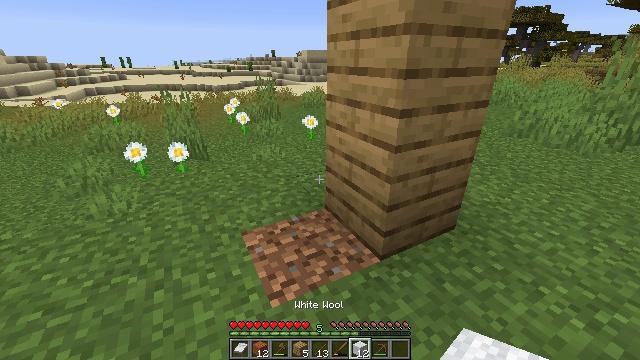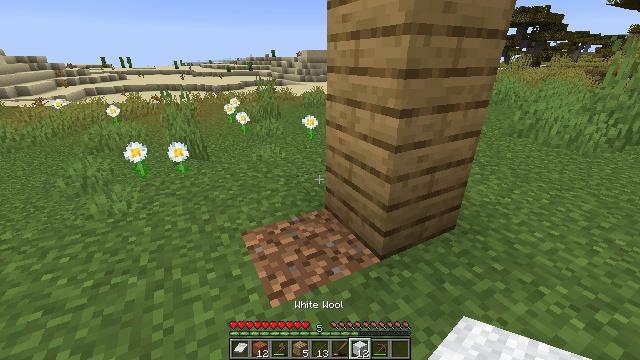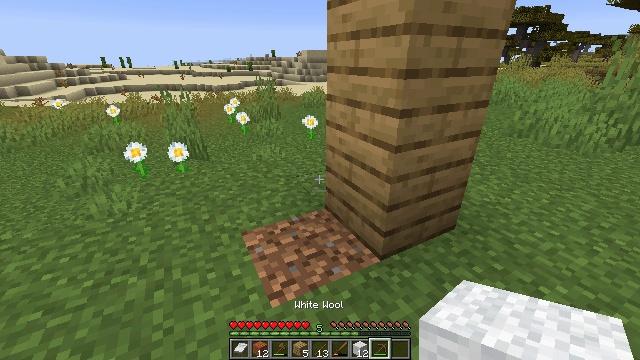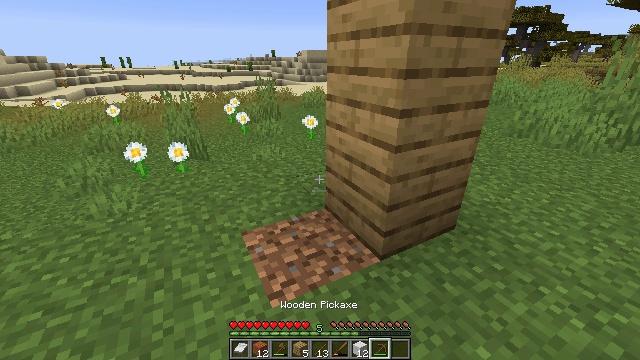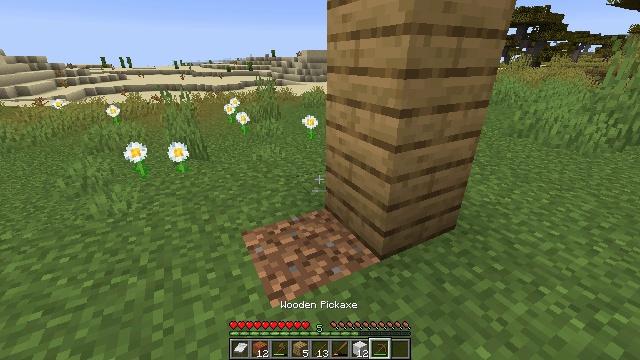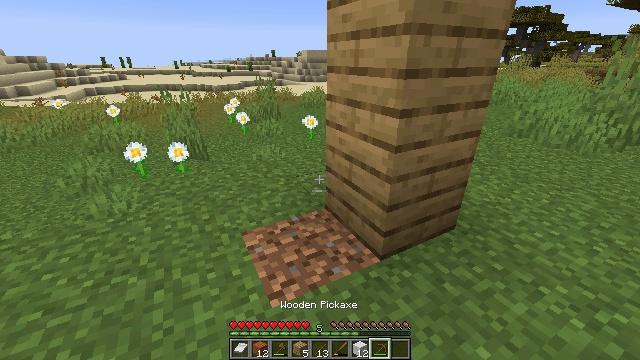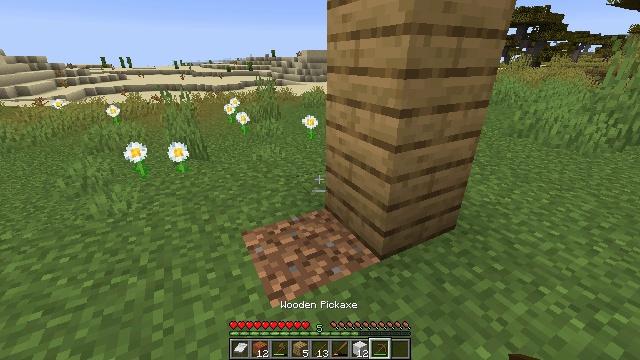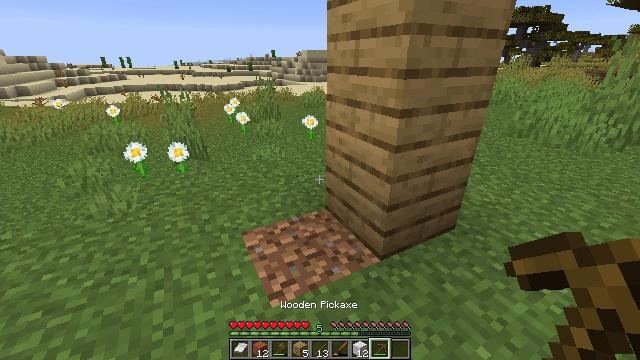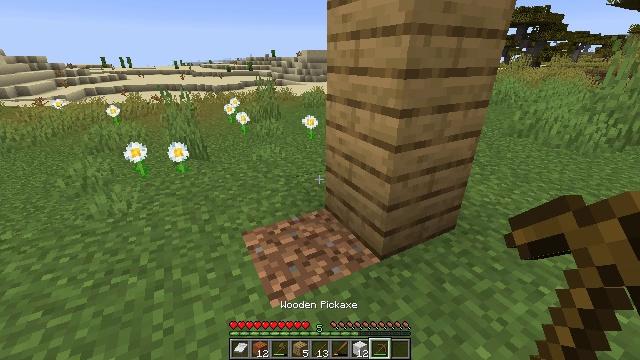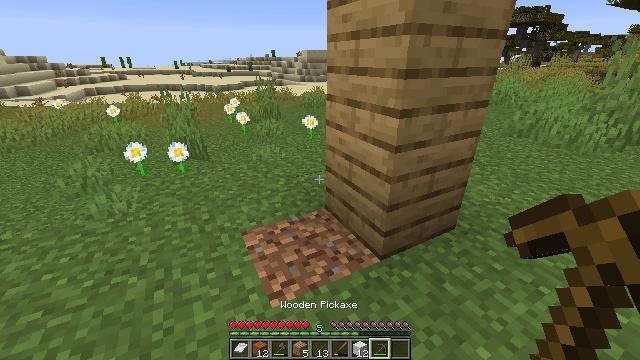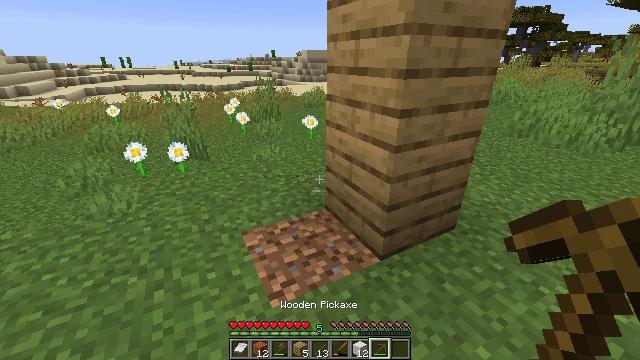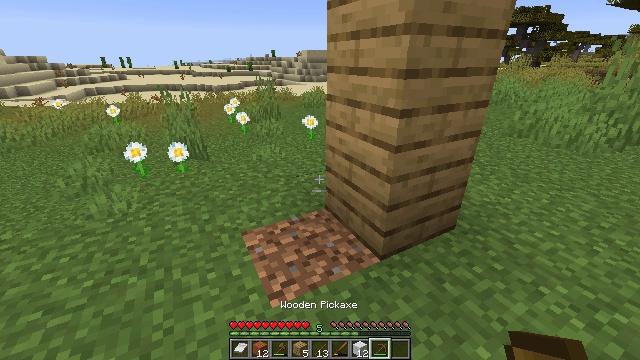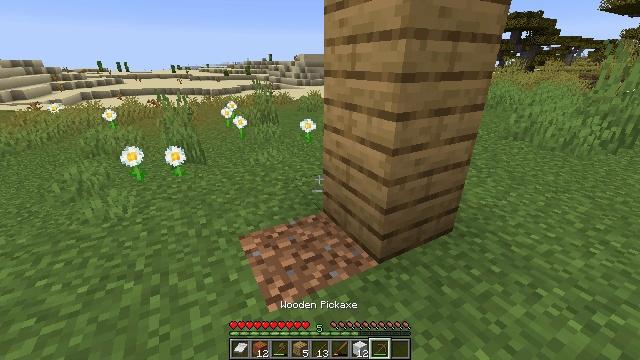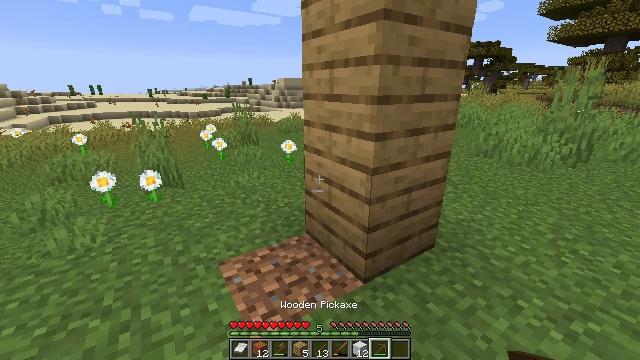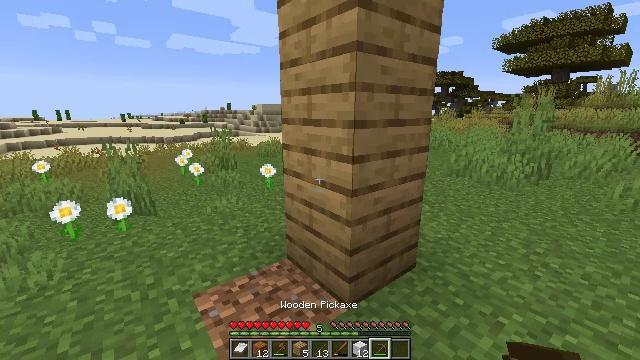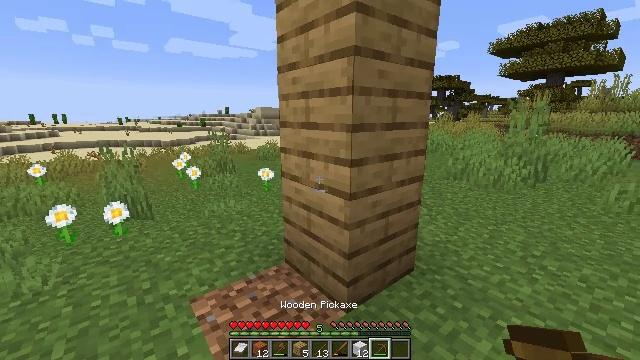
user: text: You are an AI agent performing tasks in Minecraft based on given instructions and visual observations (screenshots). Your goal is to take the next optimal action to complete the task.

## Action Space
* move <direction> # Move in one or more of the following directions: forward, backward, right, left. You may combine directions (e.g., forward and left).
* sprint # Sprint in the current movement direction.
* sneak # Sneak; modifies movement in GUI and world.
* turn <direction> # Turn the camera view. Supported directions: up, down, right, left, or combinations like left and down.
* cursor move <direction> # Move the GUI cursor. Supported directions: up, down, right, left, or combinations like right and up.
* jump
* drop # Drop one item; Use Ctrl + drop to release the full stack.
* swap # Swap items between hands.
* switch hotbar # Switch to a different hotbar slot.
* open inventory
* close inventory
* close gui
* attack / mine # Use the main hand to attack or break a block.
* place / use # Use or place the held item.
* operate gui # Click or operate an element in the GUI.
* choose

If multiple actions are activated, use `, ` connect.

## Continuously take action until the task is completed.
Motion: motion action
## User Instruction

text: Collect the oak planks from the structure.
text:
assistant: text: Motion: no_op
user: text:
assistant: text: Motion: switch to hotbar 7, 8
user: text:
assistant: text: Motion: switch to hotbar 7, 8
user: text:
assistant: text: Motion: switch to hotbar 8
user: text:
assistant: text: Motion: switch to hotbar 8
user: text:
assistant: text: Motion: switch to hotbar 8
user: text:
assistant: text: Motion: no_op
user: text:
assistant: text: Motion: no_op
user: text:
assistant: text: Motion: no_op
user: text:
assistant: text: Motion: no_op
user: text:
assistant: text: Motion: no_op
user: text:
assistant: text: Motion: no_op
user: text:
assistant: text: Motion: turn right and up
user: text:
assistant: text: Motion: turn right and up
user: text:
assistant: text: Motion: no_op
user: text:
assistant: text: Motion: no_op
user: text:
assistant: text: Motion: no_op
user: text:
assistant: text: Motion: no_op
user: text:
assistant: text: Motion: no_op
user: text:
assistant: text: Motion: attack / mine
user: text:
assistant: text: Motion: attack / mine
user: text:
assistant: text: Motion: attack / mine
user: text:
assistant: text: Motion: attack / mine
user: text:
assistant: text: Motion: attack / mine
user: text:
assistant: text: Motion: attack / mine
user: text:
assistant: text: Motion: attack / mine
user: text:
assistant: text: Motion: attack / mine
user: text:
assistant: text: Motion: attack / mine
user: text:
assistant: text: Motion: attack / mine
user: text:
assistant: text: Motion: attack / mine